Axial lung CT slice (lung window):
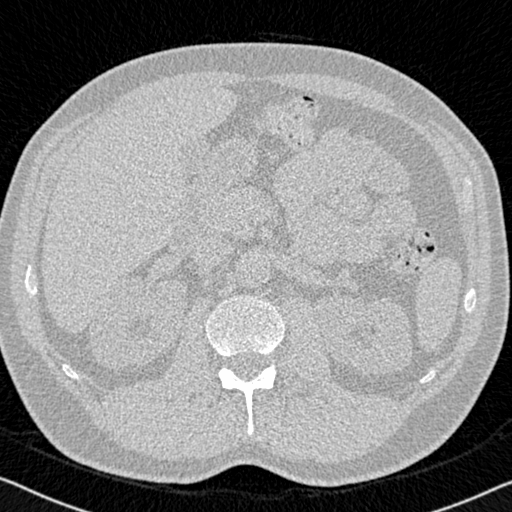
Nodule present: no